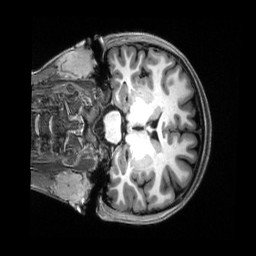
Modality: T1w
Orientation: coronal
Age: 19
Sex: female
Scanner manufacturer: siemens
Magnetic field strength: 3 T
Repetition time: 2.5 s
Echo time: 0.00222 s